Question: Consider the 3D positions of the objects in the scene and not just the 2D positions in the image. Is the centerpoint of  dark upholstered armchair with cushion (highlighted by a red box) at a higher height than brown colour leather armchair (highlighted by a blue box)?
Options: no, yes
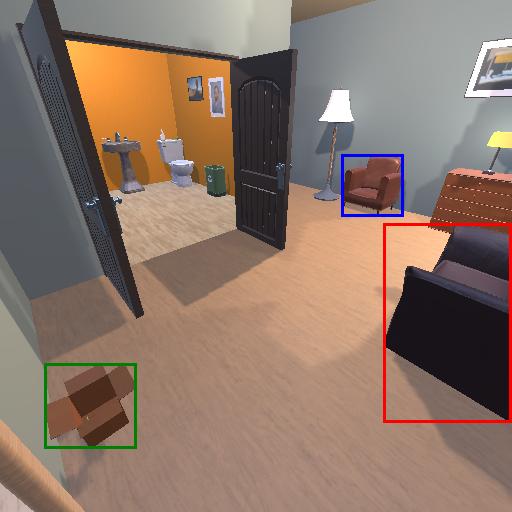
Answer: no